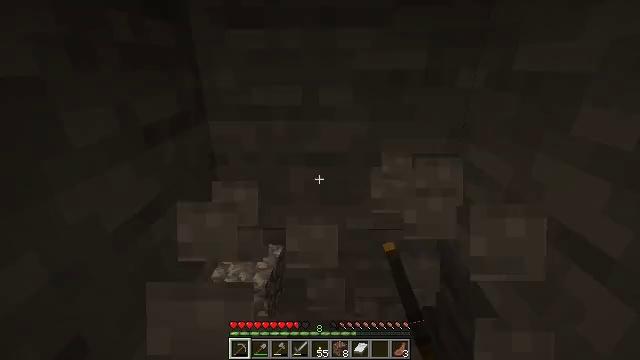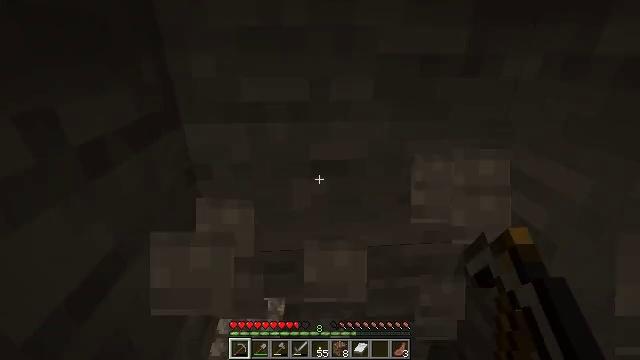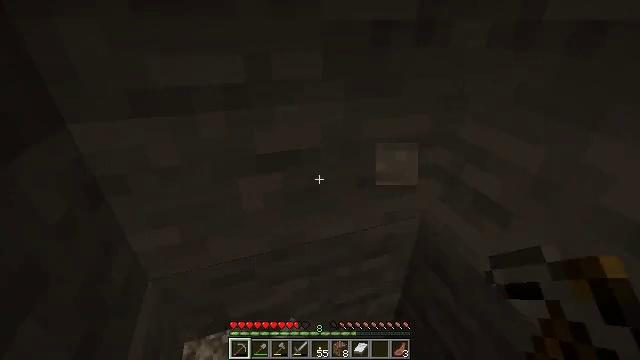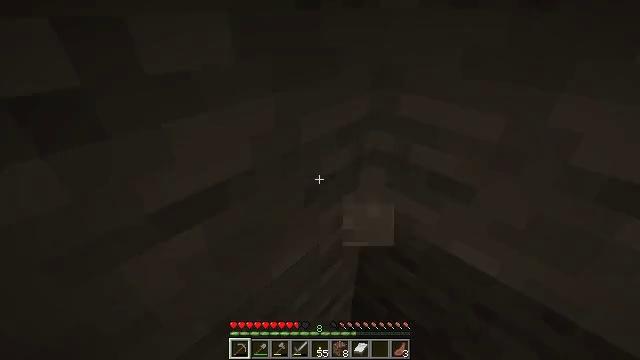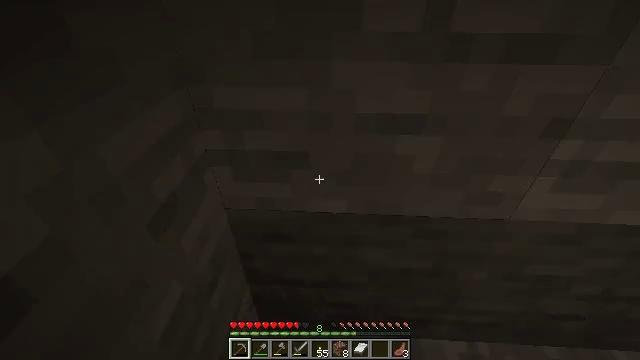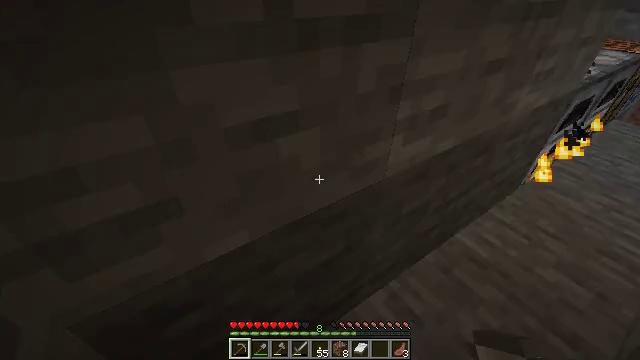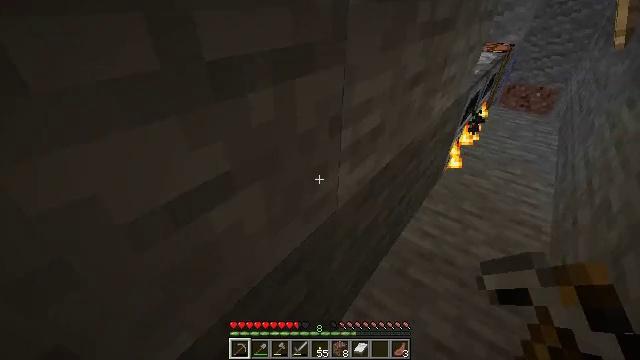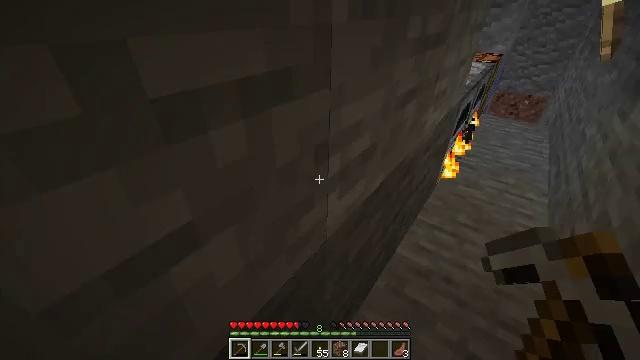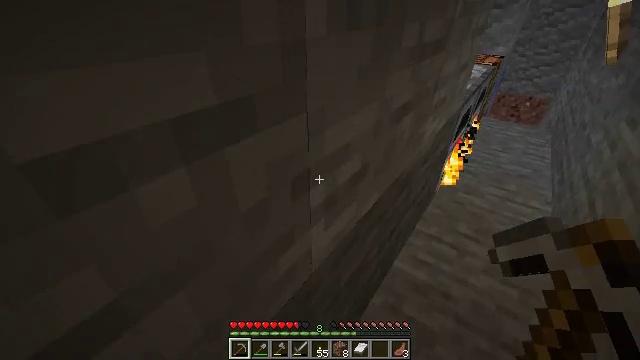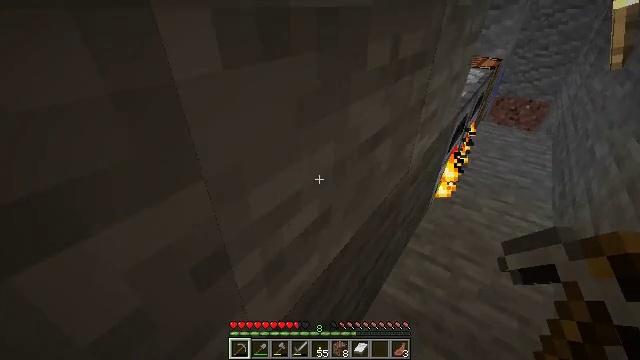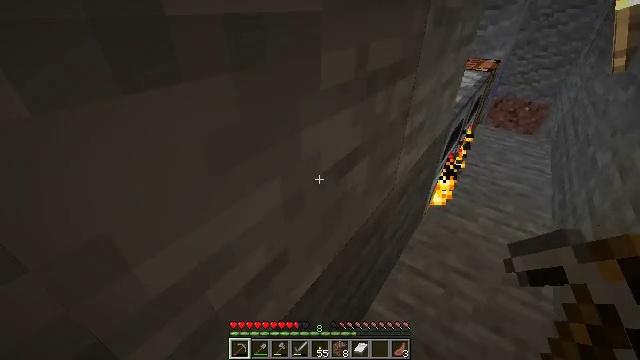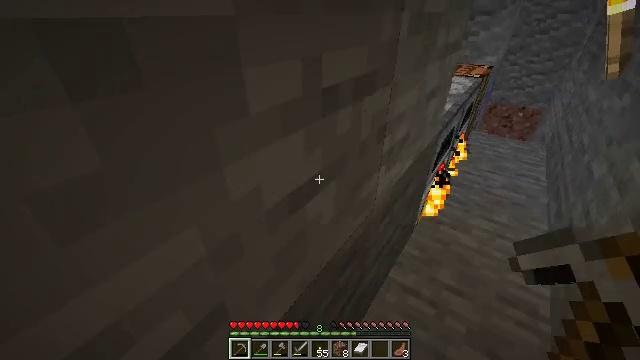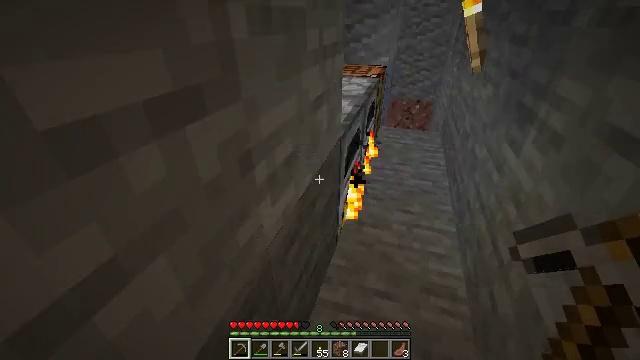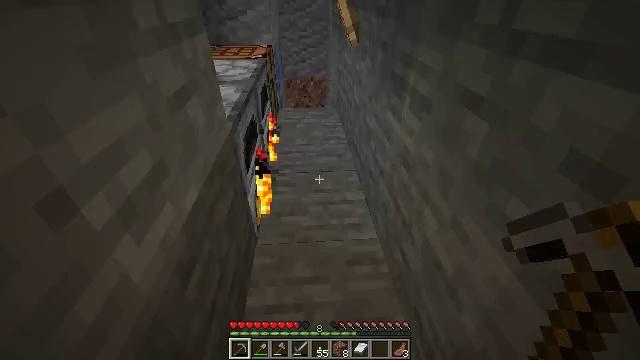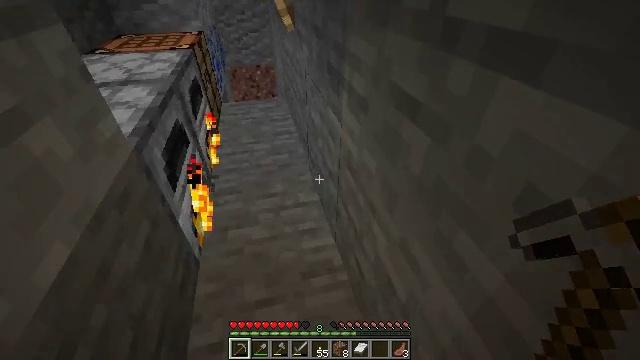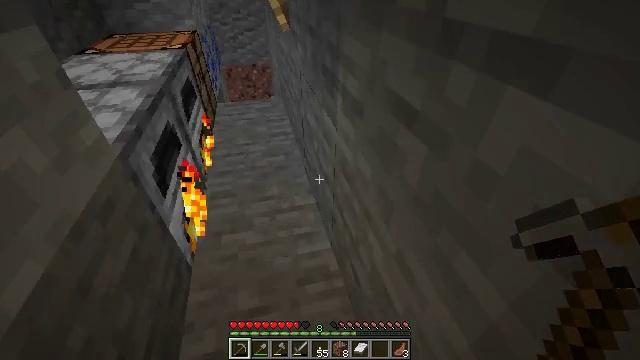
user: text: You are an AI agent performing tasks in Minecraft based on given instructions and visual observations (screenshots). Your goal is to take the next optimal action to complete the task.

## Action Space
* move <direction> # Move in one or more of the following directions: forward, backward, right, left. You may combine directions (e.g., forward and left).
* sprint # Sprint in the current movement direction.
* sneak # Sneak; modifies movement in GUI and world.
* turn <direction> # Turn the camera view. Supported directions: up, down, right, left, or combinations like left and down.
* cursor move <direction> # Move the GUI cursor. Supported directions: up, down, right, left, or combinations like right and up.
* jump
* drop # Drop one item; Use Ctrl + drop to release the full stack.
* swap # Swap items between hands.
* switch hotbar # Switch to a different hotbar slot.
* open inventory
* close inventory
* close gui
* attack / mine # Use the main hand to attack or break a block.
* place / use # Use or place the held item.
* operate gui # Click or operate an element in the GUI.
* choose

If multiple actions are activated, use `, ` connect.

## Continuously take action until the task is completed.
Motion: motion action
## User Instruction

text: Drop a cornflower.
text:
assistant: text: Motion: move forward and move left, turn right and down
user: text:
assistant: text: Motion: move forward and move left, turn right and down
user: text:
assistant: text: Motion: move forward and move left, turn right and down
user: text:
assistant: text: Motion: move forward and move left, turn right and down
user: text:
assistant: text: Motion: move forward and move left, turn right
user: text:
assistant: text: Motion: move forward, turn right and up
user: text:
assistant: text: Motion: move forward and move right, turn right and up
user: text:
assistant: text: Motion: move forward and move right
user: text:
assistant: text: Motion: move forward and move right
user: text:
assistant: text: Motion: move forward and move right
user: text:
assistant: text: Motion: move forward and move right
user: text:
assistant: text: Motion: move forward and move right, turn right
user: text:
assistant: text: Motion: move forward and move right, turn right and down
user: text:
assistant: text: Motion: move forward and move right, turn right and down
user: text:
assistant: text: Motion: move forward and move right
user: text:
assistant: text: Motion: move forward
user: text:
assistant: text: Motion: move forward
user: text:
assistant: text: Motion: move forward
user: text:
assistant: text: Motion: move forward
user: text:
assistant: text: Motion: move forward, turn left
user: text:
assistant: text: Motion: move forward, turn left
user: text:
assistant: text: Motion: move forward, turn left
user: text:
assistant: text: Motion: move forward, turn left
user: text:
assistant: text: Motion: move forward
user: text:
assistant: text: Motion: move forward
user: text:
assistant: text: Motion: move forward and move left, turn down
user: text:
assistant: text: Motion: move forward and move left, turn down
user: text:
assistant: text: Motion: move forward and move left
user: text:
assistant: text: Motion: move forward, turn down
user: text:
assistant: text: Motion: move forward